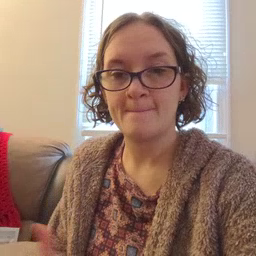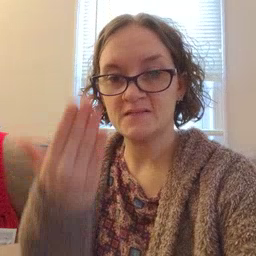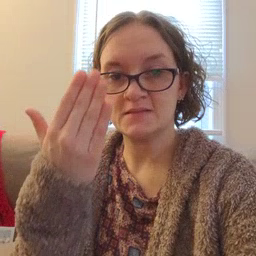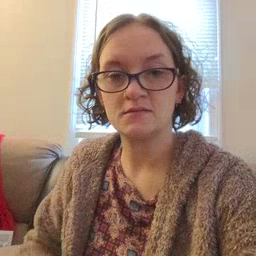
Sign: mitten